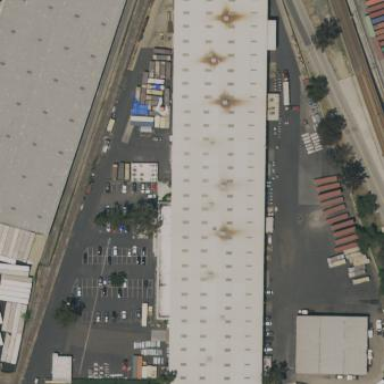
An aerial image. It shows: Industrial building.